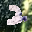
Label: 2